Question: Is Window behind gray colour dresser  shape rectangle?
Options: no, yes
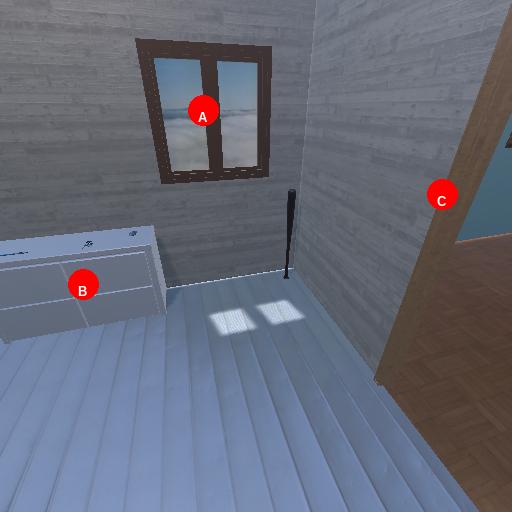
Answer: no